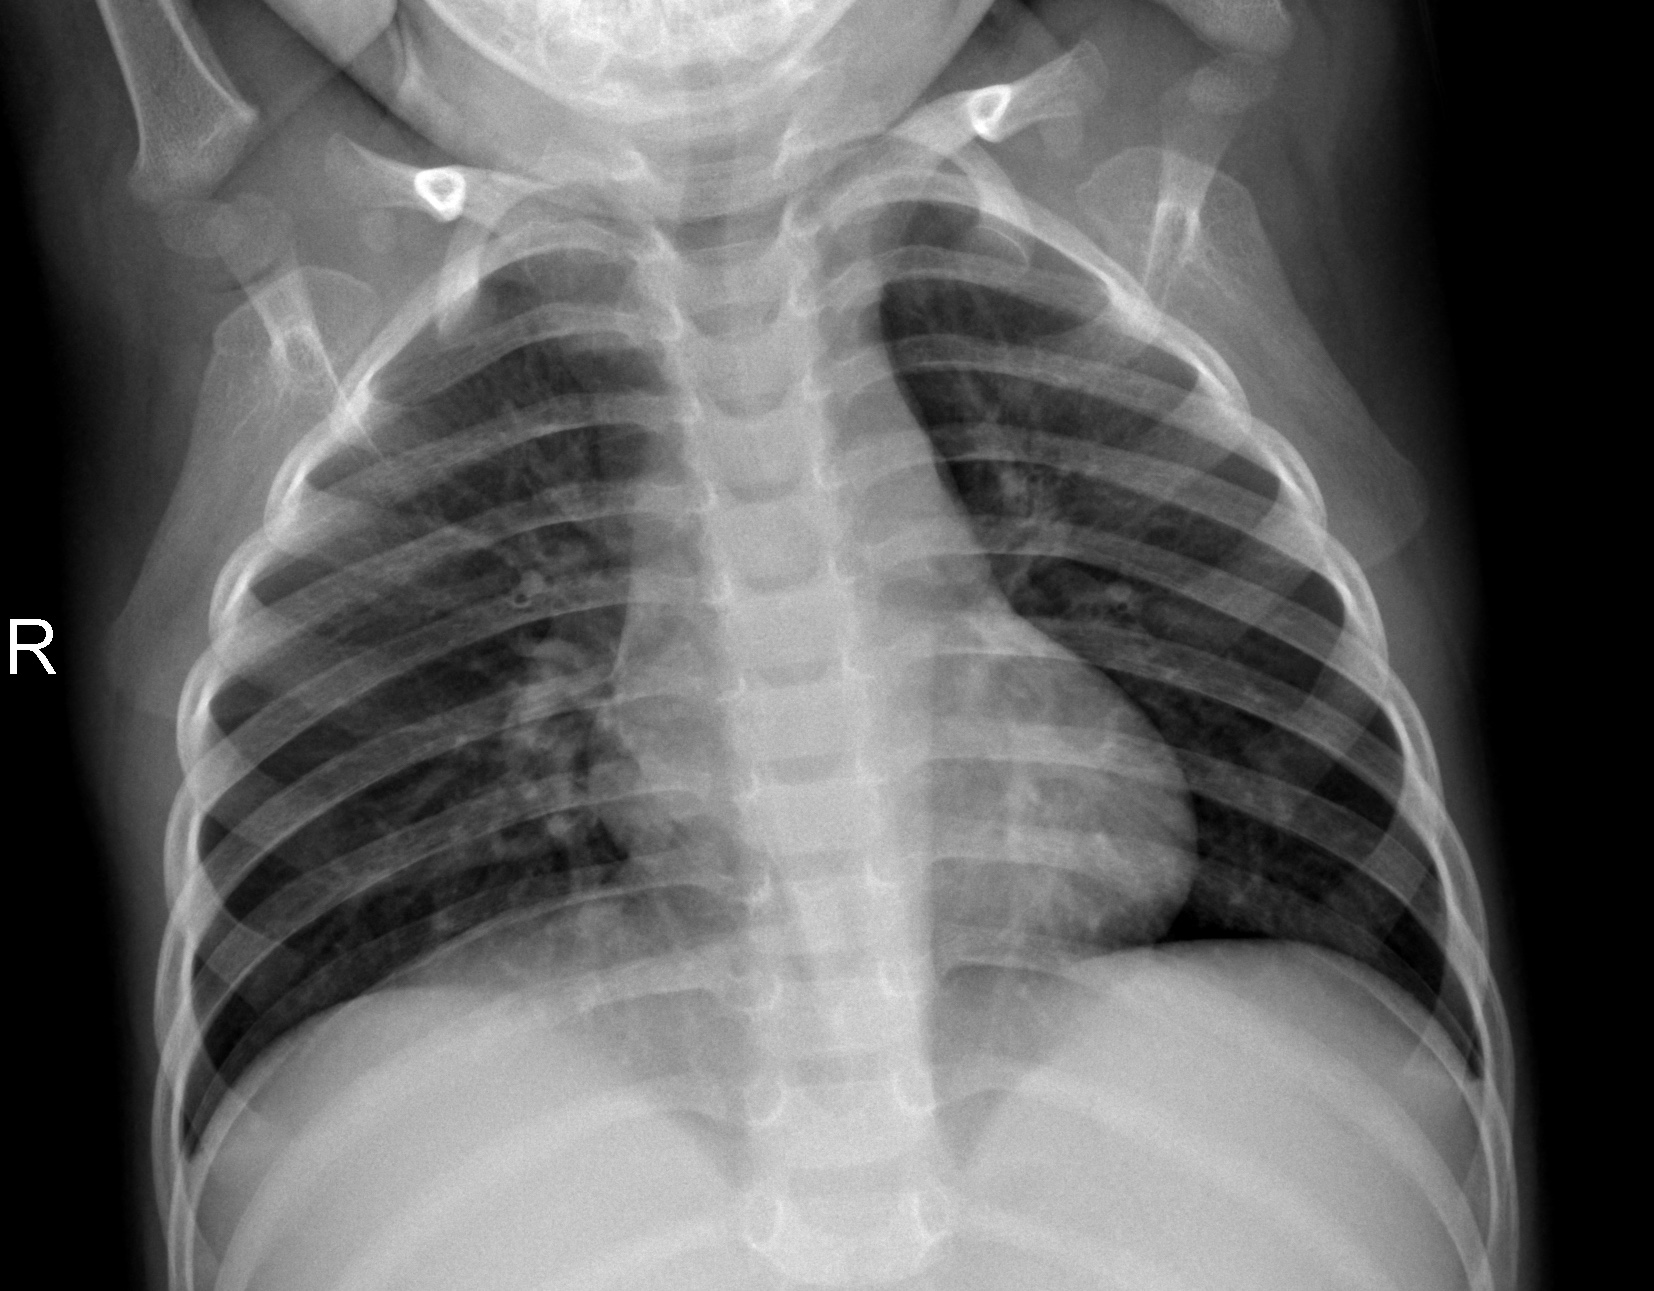
Diagnosis: NORMAL